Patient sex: F
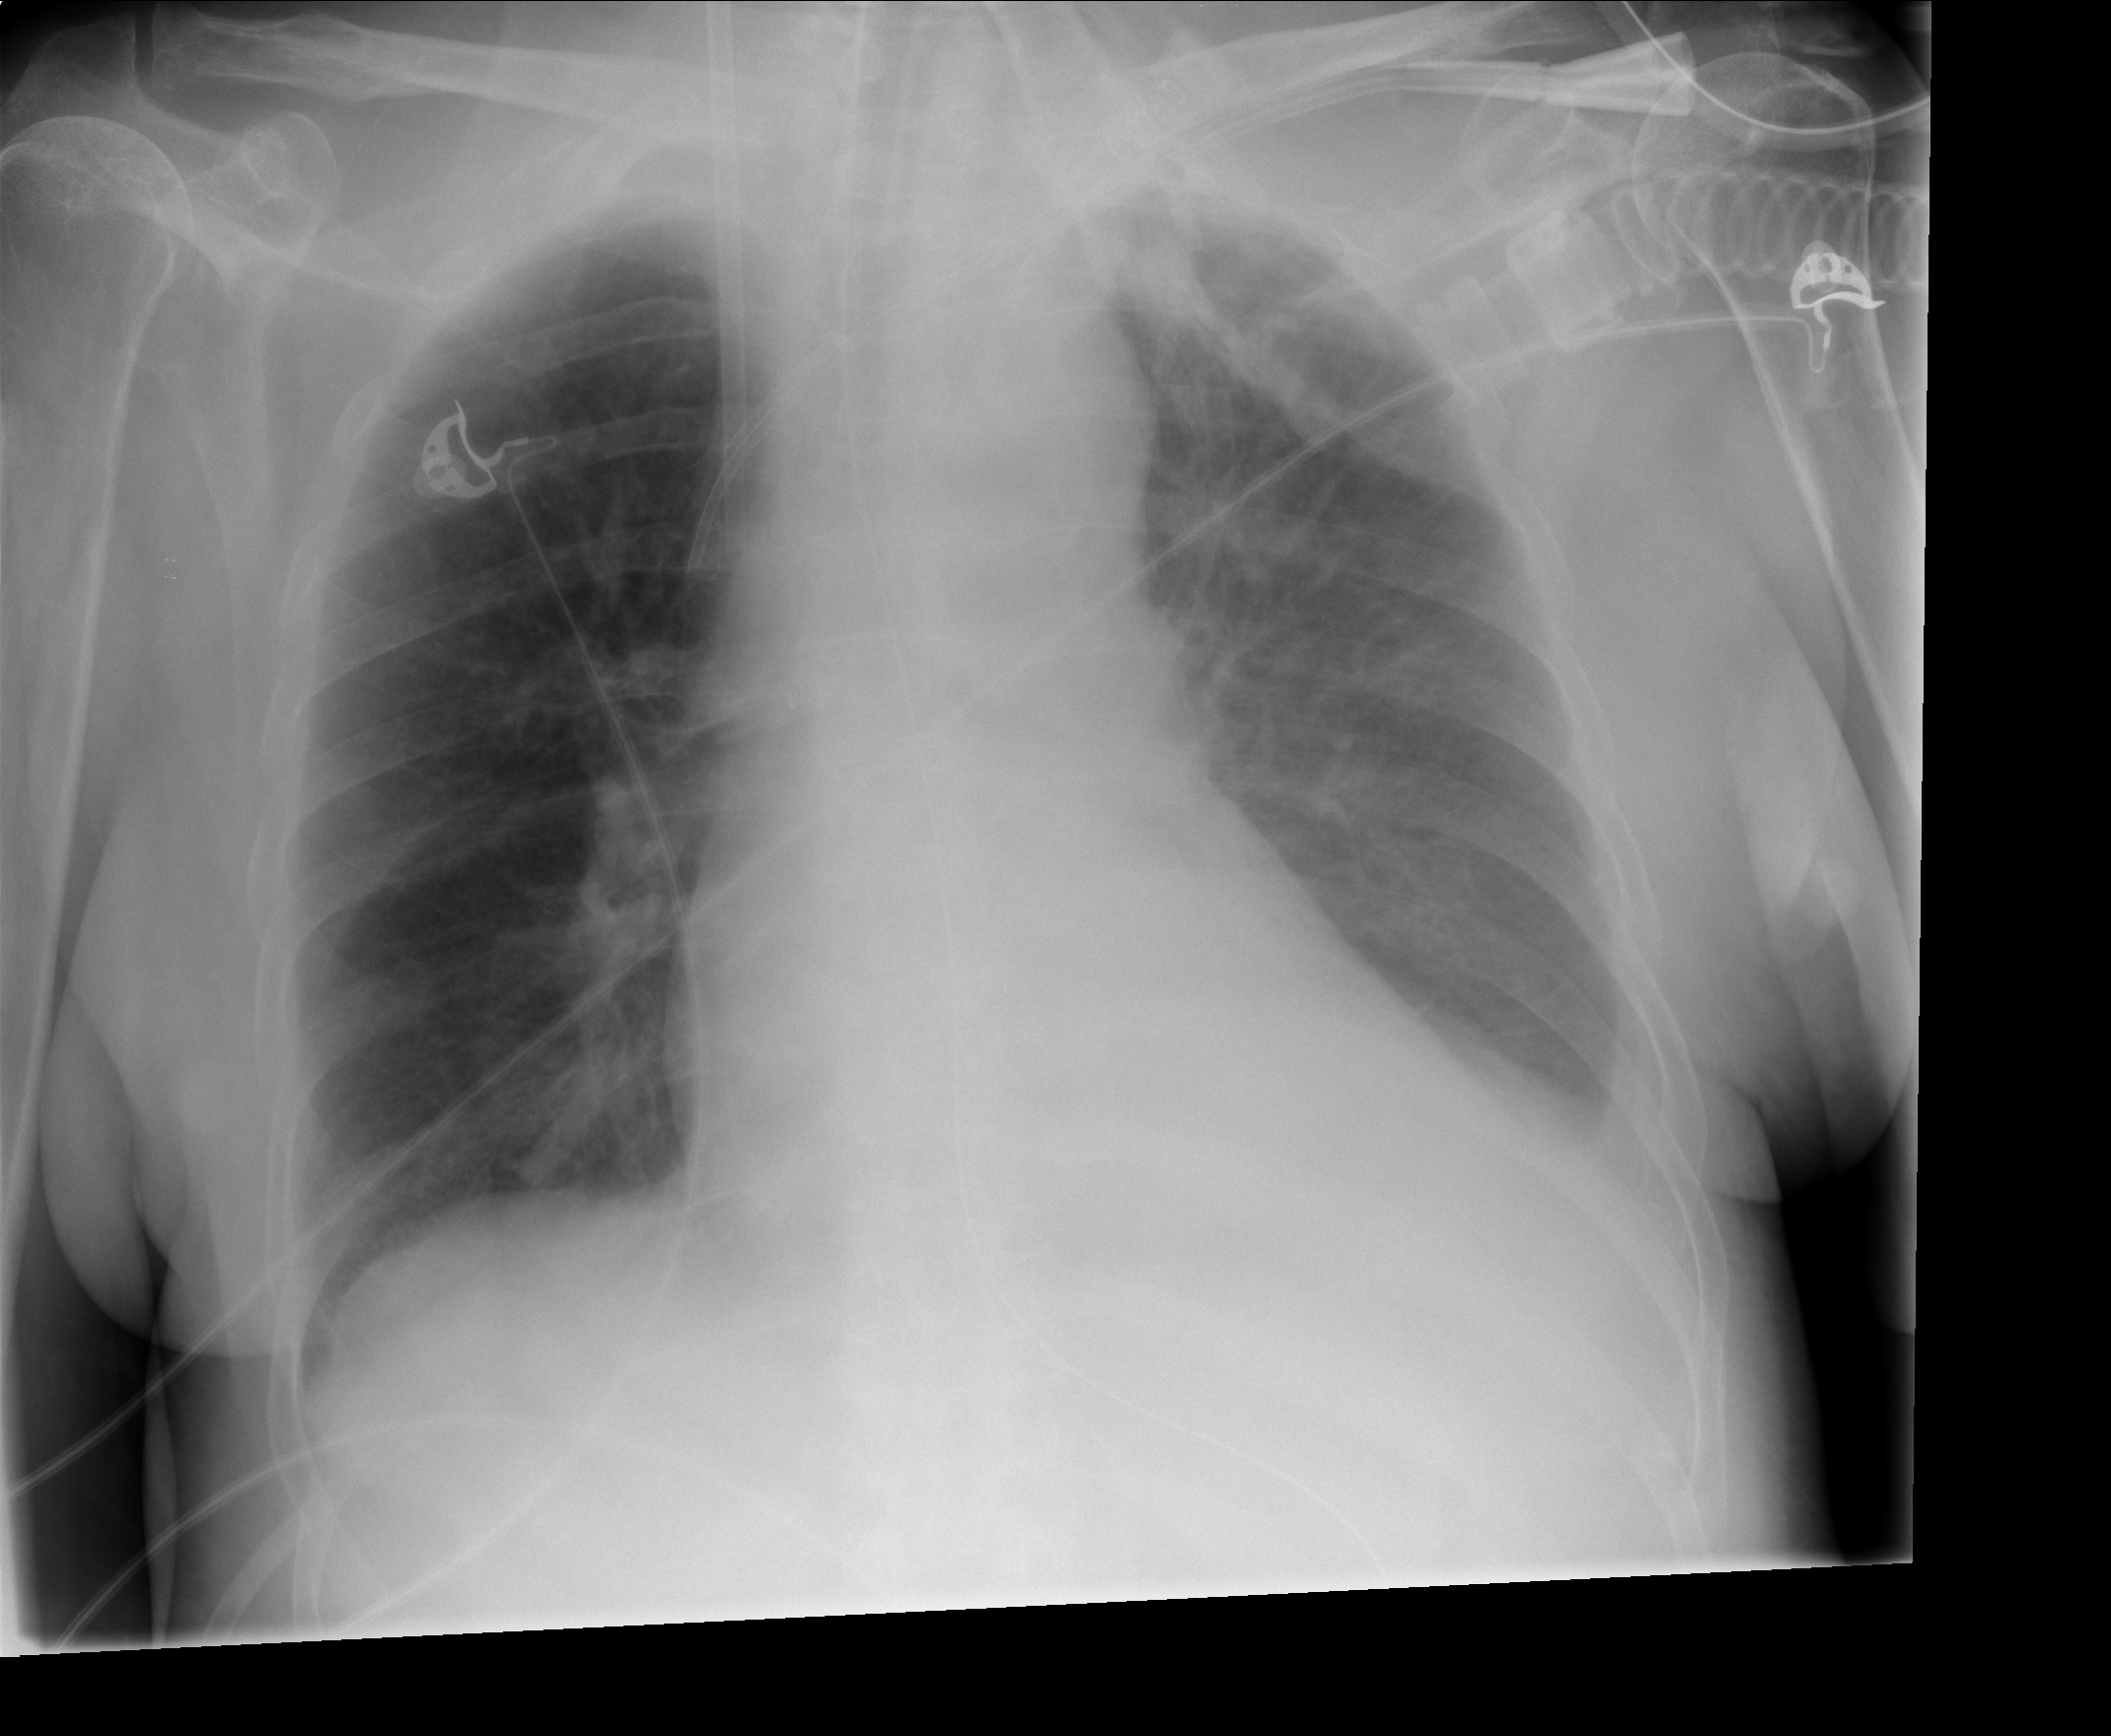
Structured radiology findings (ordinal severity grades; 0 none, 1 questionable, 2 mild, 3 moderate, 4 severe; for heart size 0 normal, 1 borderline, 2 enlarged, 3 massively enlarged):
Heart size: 1
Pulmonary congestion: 0
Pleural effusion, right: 0
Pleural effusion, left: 1
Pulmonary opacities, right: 0
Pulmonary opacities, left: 0
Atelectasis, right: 0
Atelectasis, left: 2